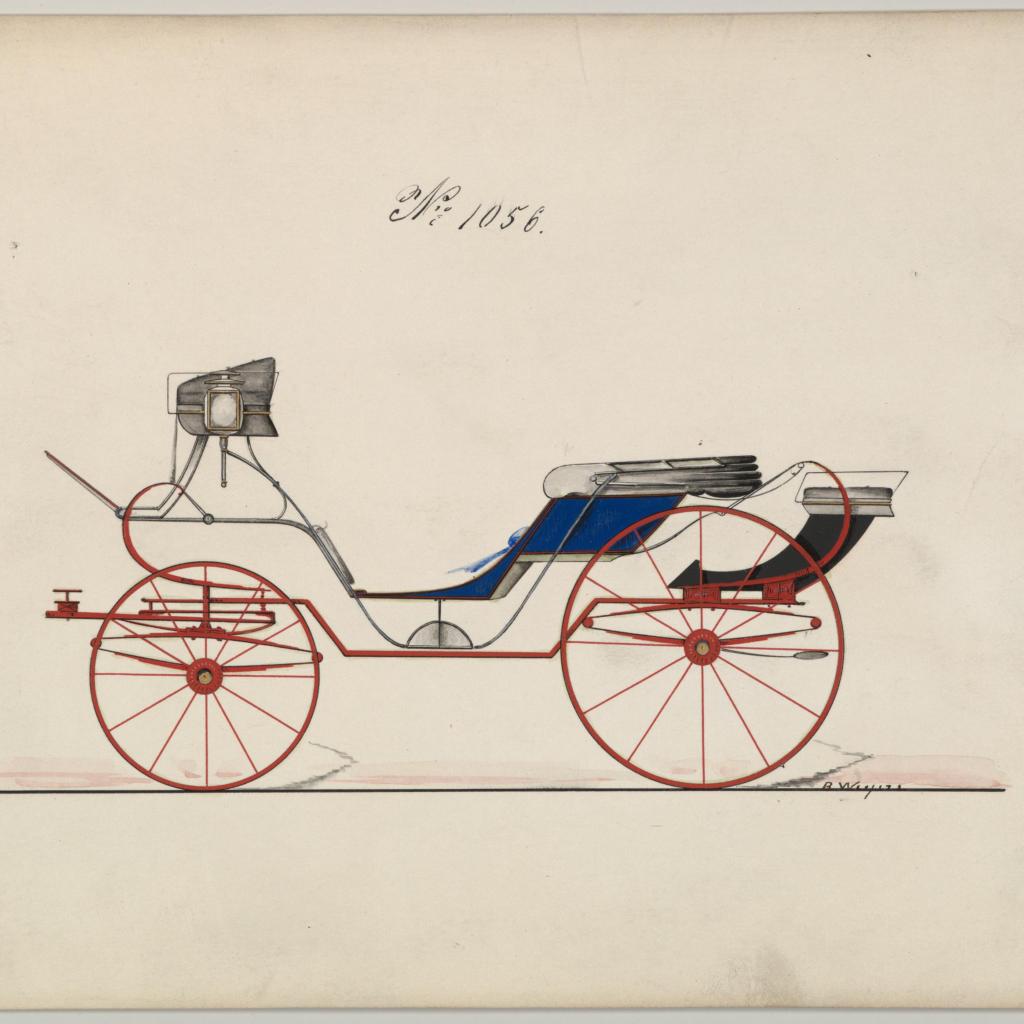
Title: Design for Eight Spring Victoria, no. 1056
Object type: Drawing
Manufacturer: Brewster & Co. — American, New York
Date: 1850–74
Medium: Pen and black ink, watercolor and gouache with gum arabic
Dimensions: sheet: 6 13/16 x 9 3/4 in. (17.3 x 24.8 cm)
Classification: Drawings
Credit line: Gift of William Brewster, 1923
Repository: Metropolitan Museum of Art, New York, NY